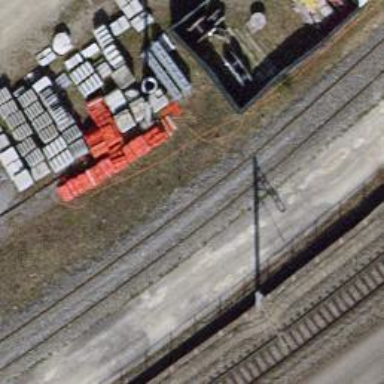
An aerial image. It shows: Railway yard in service.